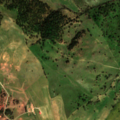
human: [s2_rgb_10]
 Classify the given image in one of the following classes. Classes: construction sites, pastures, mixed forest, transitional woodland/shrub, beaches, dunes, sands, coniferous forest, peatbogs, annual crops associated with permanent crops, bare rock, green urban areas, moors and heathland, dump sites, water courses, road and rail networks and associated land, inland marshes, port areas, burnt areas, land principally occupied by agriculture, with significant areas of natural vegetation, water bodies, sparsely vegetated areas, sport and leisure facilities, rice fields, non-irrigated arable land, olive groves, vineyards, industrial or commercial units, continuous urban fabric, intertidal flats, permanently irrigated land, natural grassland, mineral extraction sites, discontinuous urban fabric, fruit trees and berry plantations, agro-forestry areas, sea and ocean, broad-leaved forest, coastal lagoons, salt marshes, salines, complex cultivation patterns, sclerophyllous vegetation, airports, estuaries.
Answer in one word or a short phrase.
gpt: sport and leisure facilities, pastures, agro-forestry areas, broad-leaved forest